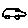
Label: car